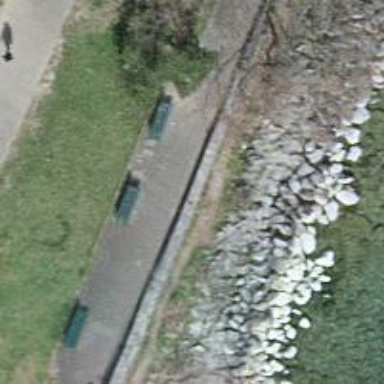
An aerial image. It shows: Bench for seating.